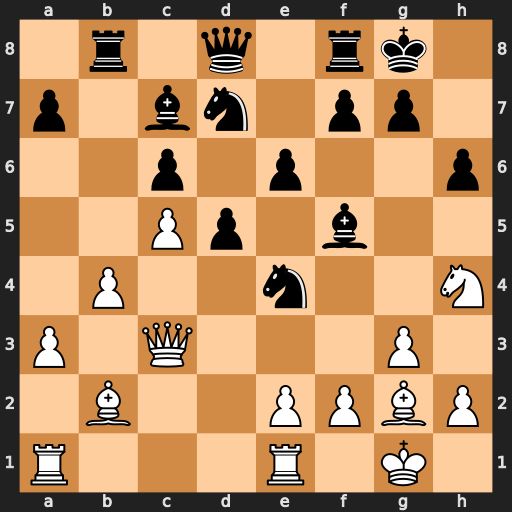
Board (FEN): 1r1q1rk1/p1bn1pp1/2p1p2p/2Pp1b2/1P2n2N/P1Q3P1/1B2PPBP/R3R1K1
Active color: w
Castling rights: -
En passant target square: -
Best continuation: Qxg7#